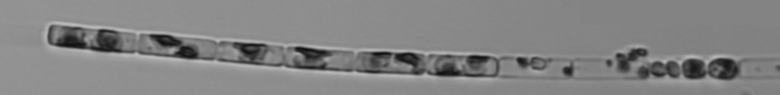
Label: Guinardia_delicatula_TAG_internal_parasite